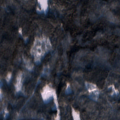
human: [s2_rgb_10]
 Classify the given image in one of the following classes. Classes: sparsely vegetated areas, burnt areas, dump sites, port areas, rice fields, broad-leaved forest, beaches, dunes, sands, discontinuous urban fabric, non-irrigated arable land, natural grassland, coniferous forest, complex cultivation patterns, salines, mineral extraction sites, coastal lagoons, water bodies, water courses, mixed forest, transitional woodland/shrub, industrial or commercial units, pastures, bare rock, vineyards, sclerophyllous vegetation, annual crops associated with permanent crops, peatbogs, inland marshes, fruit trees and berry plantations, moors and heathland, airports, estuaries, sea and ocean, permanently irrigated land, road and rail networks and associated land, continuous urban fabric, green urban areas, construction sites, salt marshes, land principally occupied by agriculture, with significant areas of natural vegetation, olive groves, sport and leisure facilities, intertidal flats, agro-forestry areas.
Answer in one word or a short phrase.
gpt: coniferous forest